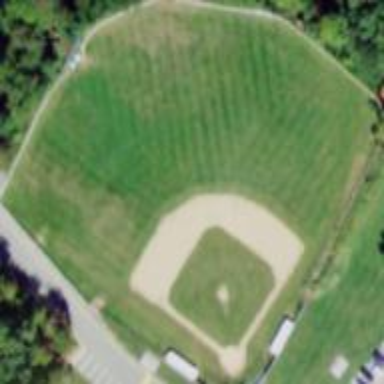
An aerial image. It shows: Recreational ground with grass pitch for baseball.